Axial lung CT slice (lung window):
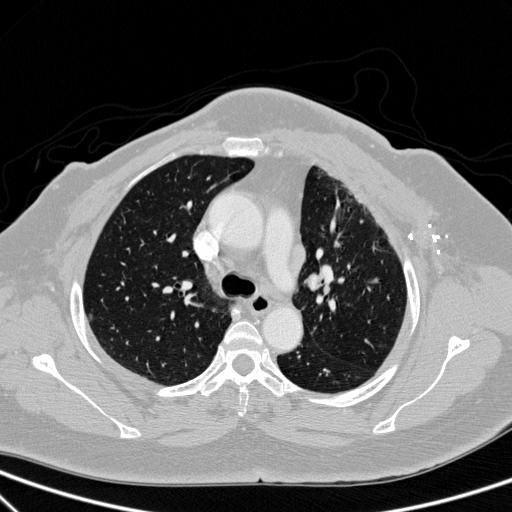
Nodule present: no